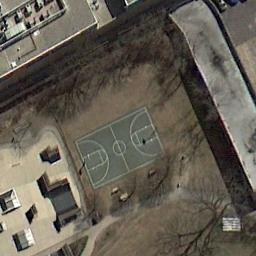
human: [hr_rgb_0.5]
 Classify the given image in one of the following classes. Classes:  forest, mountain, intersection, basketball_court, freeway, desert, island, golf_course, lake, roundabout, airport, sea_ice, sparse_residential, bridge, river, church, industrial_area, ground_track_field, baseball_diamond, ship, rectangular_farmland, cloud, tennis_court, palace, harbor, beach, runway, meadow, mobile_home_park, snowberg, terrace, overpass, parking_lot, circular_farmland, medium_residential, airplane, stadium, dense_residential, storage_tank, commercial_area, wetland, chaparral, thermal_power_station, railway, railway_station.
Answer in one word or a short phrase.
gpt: basketball_court